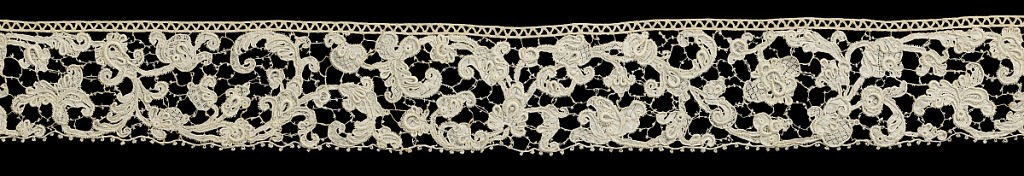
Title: Border
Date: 17th century
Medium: linen Technique: needle lace
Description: Border of Point de Venise à Rose with floral sprays running in a serpentine design. Pattern connected by picoted bars; outlined by cordonnet. Solidly-worked areas are interspersed with decorative filling stitches known as gaze quadrillée.